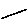
Label: line